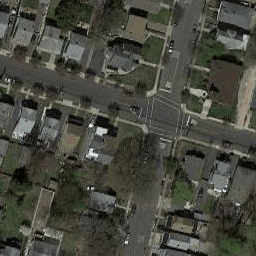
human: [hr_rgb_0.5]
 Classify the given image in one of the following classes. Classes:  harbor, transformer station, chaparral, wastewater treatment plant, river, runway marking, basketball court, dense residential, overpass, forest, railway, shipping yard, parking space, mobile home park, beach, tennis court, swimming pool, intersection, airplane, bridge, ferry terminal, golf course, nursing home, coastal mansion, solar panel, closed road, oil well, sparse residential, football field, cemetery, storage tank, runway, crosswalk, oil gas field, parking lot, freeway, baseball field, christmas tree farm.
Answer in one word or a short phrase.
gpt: intersection